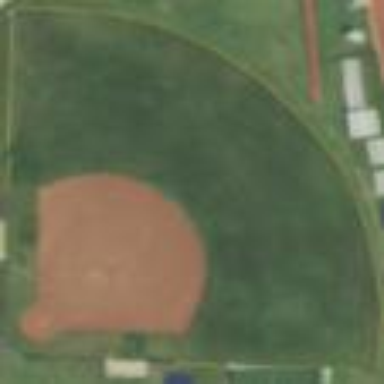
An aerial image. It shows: Baseball pitch for leisure land activities.